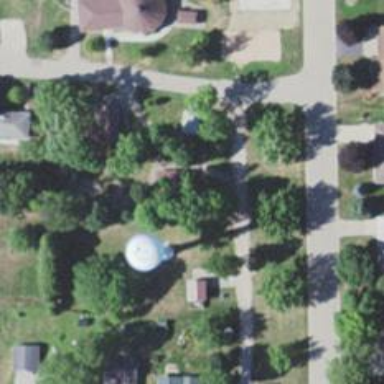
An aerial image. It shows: Water tower that is man-made.